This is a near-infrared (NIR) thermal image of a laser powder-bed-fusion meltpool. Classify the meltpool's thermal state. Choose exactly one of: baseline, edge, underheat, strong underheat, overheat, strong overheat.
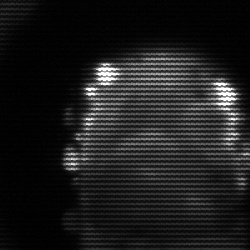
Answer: baseline